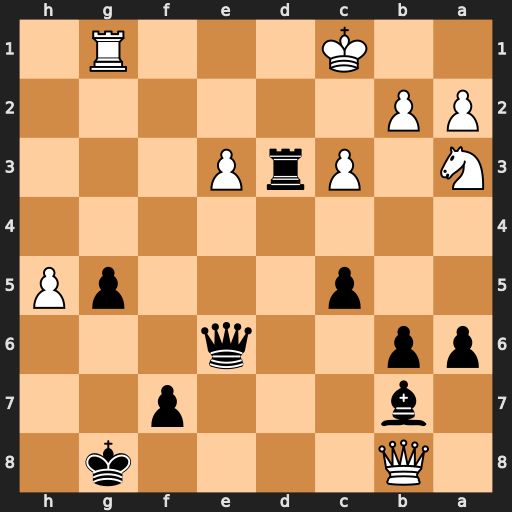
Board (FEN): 1Q4k1/1b3p2/pp2q3/2p3pP/8/N1PrP3/PP6/2K3R1
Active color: b
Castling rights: -
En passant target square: -
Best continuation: Kh7 Qxb7 Qxe3+ Kc2 Rd2+ Kb3 Qe6+ Nc4 b5